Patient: sex M, age 31
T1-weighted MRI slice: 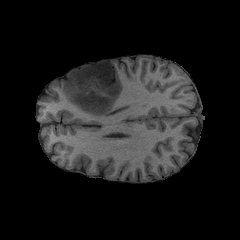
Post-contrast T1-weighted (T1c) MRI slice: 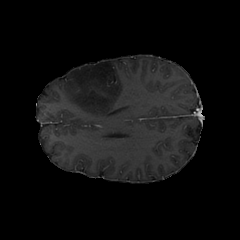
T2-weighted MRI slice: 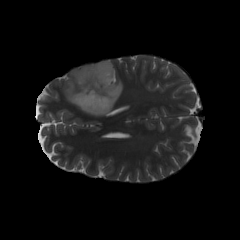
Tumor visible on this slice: yes
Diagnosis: Astrocytoma, IDH-mutant
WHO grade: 2